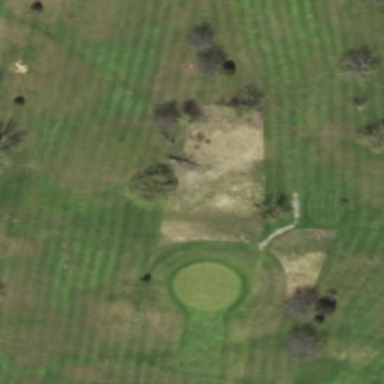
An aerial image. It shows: Golf fairway surrounded by grass.